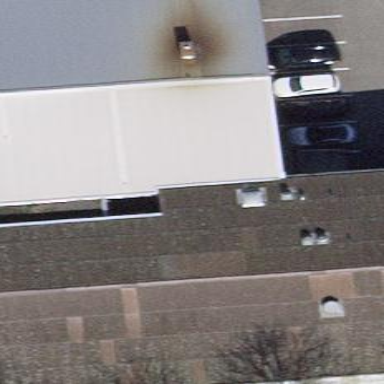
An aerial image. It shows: Commercial building.